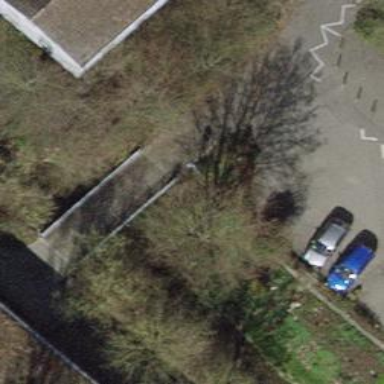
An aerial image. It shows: Designated cycleway on path that goes over bridge.